Question: How to return true if the dictionary contains key 1 else return false. how can change below line to return boolean
var dicResult = dic.Where(p => p.Key == 1);
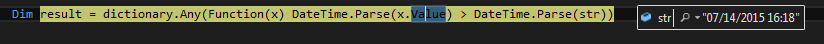
Answer: Use <URL> instead of 'Where'. It returns true if the condition is matched
'''
bool result = dic.Any(p => p.Key == 1);
'''
the same in VB.NET is
'''
Dim result = dic.Any(Function(p) p.Key = 1)
'''
In response to the comment below, you could use the same pattern for checking dates stored as strings in the Value of your dictionary
'''
Dim dic = New Dictionary(Of Int32, String)()
dic.Add(1, "14/07/2015")
Dim result = dic.Any(Function(x) DateTime.Parse(x.Value) > DateTime.Parse("11/07/2015"))
Console.WriteLine(result)
'''
(My locale is dd/MM/yyyy)